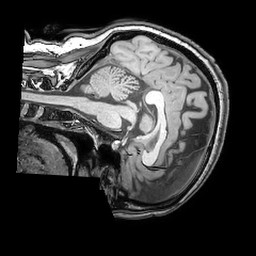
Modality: T1w
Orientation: sagittal
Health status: ill
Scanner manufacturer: philips
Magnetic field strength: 3 T
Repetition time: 0.007 s
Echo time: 0.0035 s